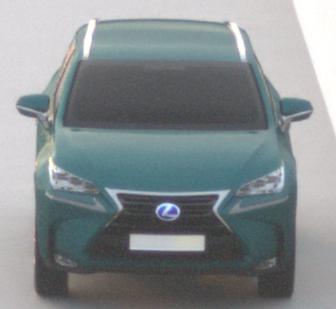
Make: Lexus
Model: NX 300h
Detailed model: NX (AZ1)
Model produced from: 2017/11
Model produced until: 2018/08
Doors: 5
Color: blue
Road condition: dry road
Daytime: sunrise or sunset
Contrast: low contrast